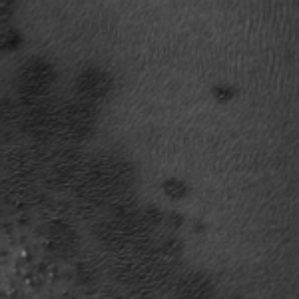
Label: frost